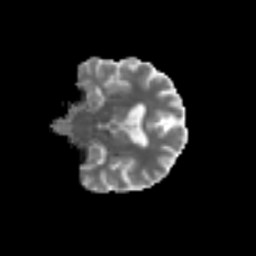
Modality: MD
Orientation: coronal
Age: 70
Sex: female
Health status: ill
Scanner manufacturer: siemens
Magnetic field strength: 3 T
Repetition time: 8.7 s
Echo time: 0.11 s